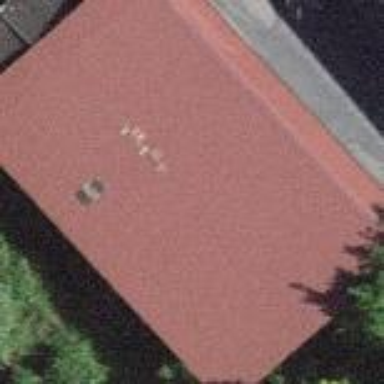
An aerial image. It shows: Shed.